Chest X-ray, PA view. Patient: 70 years old, sex M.
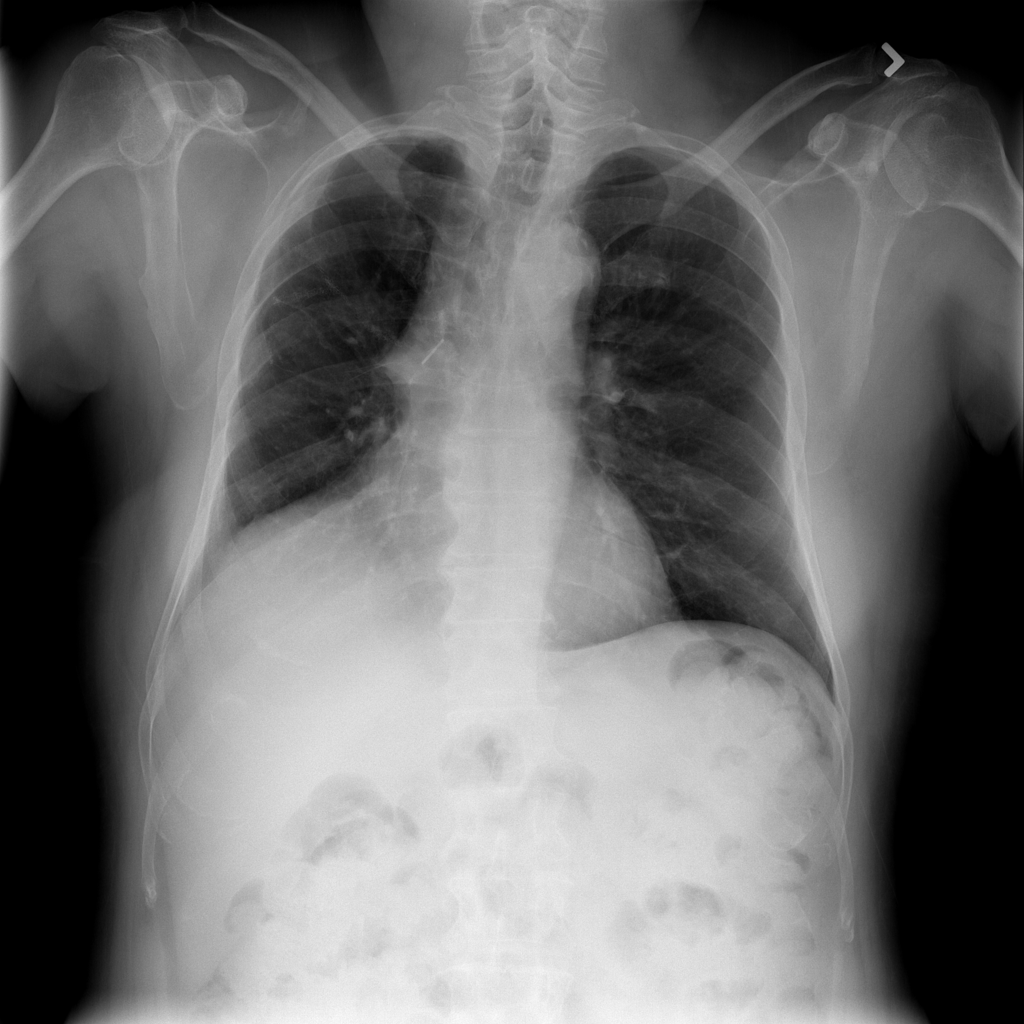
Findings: Infiltration